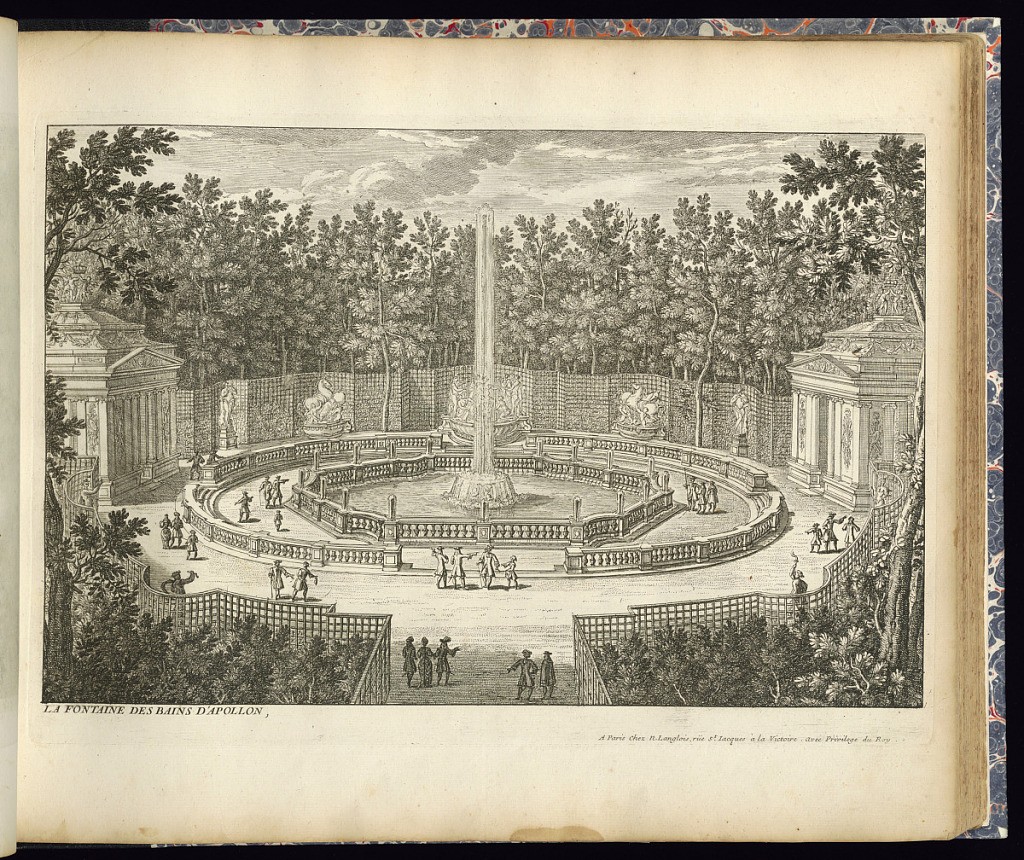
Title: LA FONTAINE DES BAINS D’APOLLON
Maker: Adam Perelle, French, 1638 – 1695
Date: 1670–1703
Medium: Etching on laid paper
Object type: Print
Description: View of a fountain in the gardens of Versailles, framed by balustrades within a grove with trellis walls and trees and sculptures. Figures (courtiers) walking around along the paths. The plate is titled.